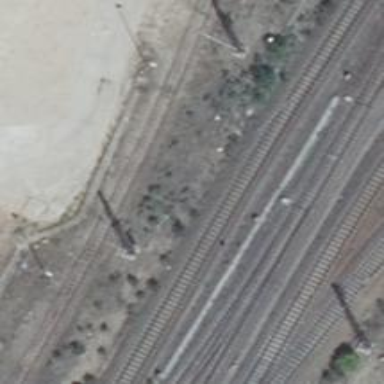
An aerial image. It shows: Railway yard.